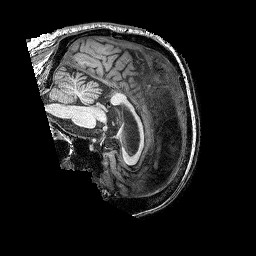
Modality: T1w
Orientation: sagittal
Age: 52
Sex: male
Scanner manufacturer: siemens
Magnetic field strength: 3 T
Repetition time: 2.25 s
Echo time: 0.00452 s